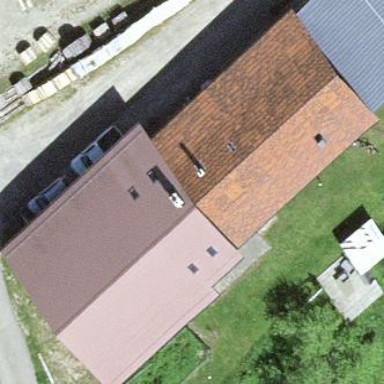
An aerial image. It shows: Gabled building.